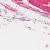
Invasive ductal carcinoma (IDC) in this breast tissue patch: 0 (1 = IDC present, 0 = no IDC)